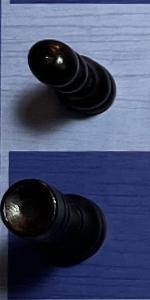
Label: Rook_Black